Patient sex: M
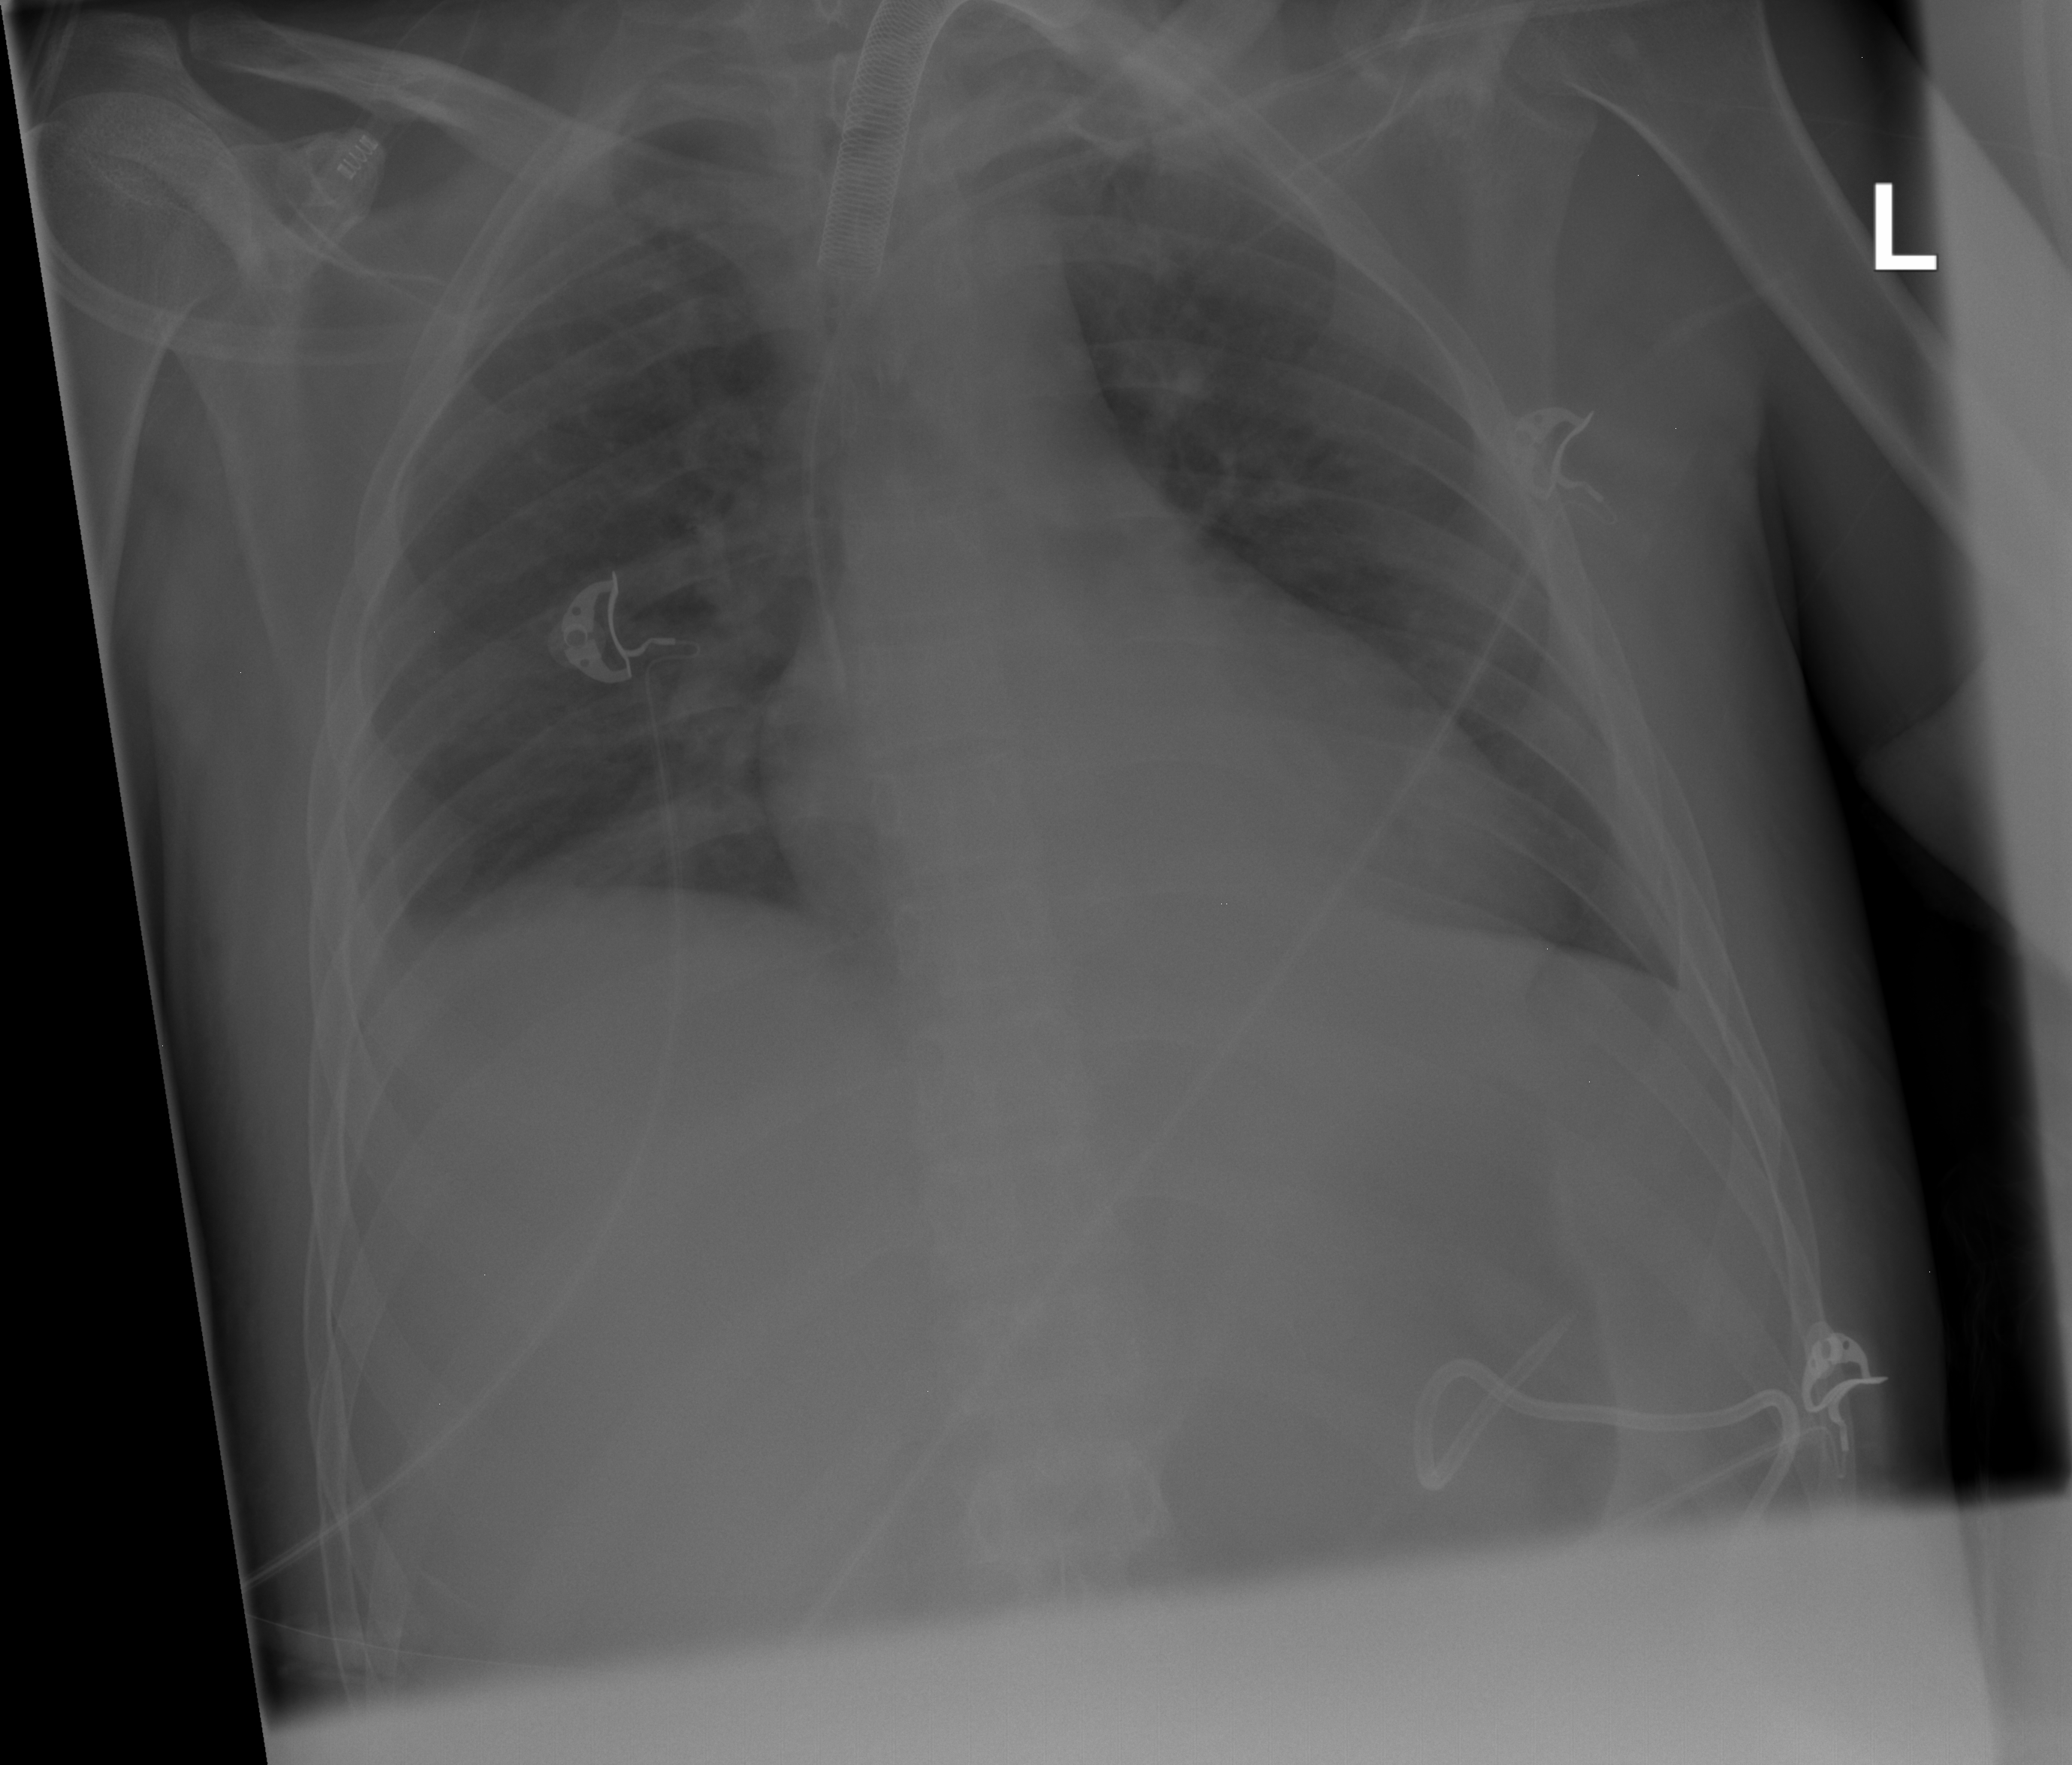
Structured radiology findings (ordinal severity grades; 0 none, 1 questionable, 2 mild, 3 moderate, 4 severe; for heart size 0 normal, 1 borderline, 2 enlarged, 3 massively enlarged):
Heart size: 2
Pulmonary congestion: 0
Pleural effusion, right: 0
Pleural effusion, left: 2
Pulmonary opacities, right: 0
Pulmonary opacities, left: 0
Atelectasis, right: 2
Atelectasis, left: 2